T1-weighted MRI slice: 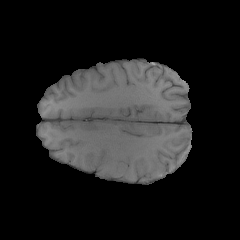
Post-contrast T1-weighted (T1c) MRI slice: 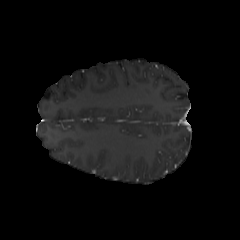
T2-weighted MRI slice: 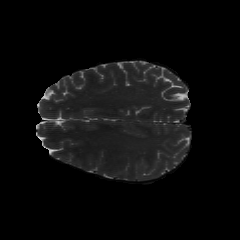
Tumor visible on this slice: no